【题型】解答题　【知识点】立体几何　【难度】easy
在 \(xOy\) 平面上，将两个半圆弧 \((x-1)^2 + y^2 = 1\ (x \ge 1)\) 和 \((x-3)^2 + y^2 = 1\ (x \ge 3)\)，以及两条直线 \(y=1\) 和 \(y=-1\) 围成的封闭图形记作 \(D\)，如图中阴影部分，将 \(D\) 绕 \(y\) 轴旋转一周而成的几何体记作 \(\Omega\)。

\vspace{1em} % 行间距
\noindent
(1) 请判断 \(\Omega\) 是一个多面体还是旋转体？

\vspace{0.5em}
\noindent
(2) 过点 \((0,y)\) 其中 \(|y| \le 1\)，作 \(\Omega\) 的水平截面，求所得截面的面积；

\vspace{0.5em}
\noindent
(3) 利用祖暅原理、一个平放的圆柱和一个长方体，求出 \(\Omega\) 的体积。
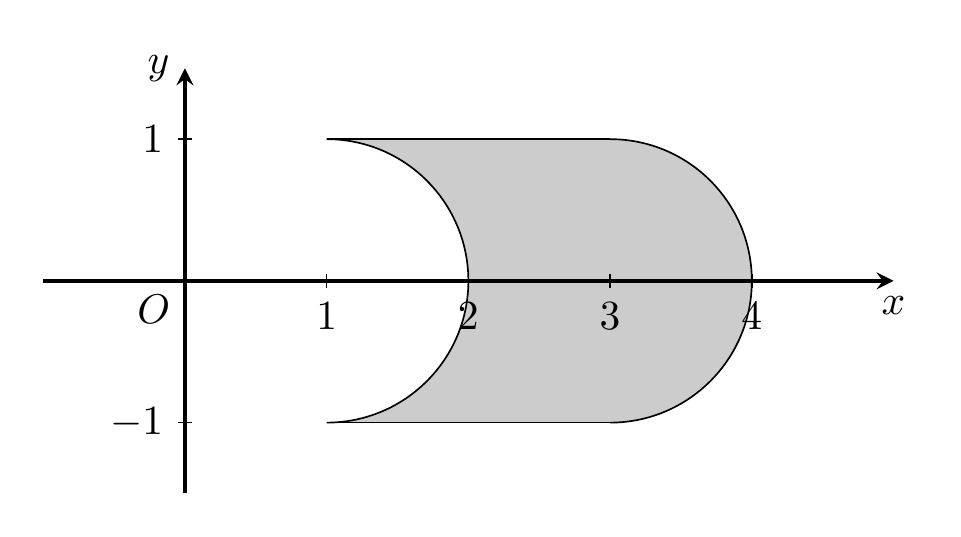
【解答】
【详解】(1) 由题可知，\(\Omega\) 是旋转体。

(2) 如图，设 \(C(0,y)\)，\(|y| \le 1\)，\(G(1,0)\)。
过点 \(C\) 作 \(x\) 轴的平行线分别交两个半圆弧于点 \(F, D\)，作 \(GE \perp CD\)，垂足为 \(E\)，
则 \(|GE| = y\)，\(|GF| = 1\)，\(|FD| = 2\)，故 \(|EF| = \sqrt{1 - y^2}\)，
所以 \(|CF| = 1 + \sqrt{1 - y^2}\)，\(|CD| = 3 + \sqrt{1 - y^2}\)。

由题截面的面积为以点 \(C\) 为圆心，以 \(|CD|\) 为半径的圆的面积减去以点 \(C\) 为圆心，以 \(|CF|\) 为半径的圆的面积，
所以截面的面积为 \(\pi \left(3 + \sqrt{1 - y^2}\right)^2 - \pi \left(1 + \sqrt{1 - y^2}\right)^2 = 4\pi\sqrt{1 - y^2} + 8\pi\)。

(3) 因为几何体 \(\Omega\) 的水平截面的截面积为 \(4\pi\sqrt{1 - y^2} + 8\pi\)，该截面的截面积由两部分组成，
一部分为定值 \(8\pi\)，看作是截一个底面积为 \(8\pi\)，高为 \(2\) 的长方体得到的；

对于 \(4\pi\sqrt{1 - y^2}\)，看作是把一个半径为 \(1\)，高为 \(2\pi\) 的圆柱平放得到的，\(|OB| = |y|\)，\(|OA| = 1\)，\(|AB| = \sqrt{1 - y^2}\)，如图所示。

这两个几何体与 \(\Omega\) 放在一起，根据祖暅原理，每个平行水平面的截面积相等，故它们的体积相等，
所以几何体 \(\Omega\) 的体积为 \(\pi \cdot 1^2 \cdot 2\pi + 8\pi \times 2 = 2\pi^2 + 16\pi\)。

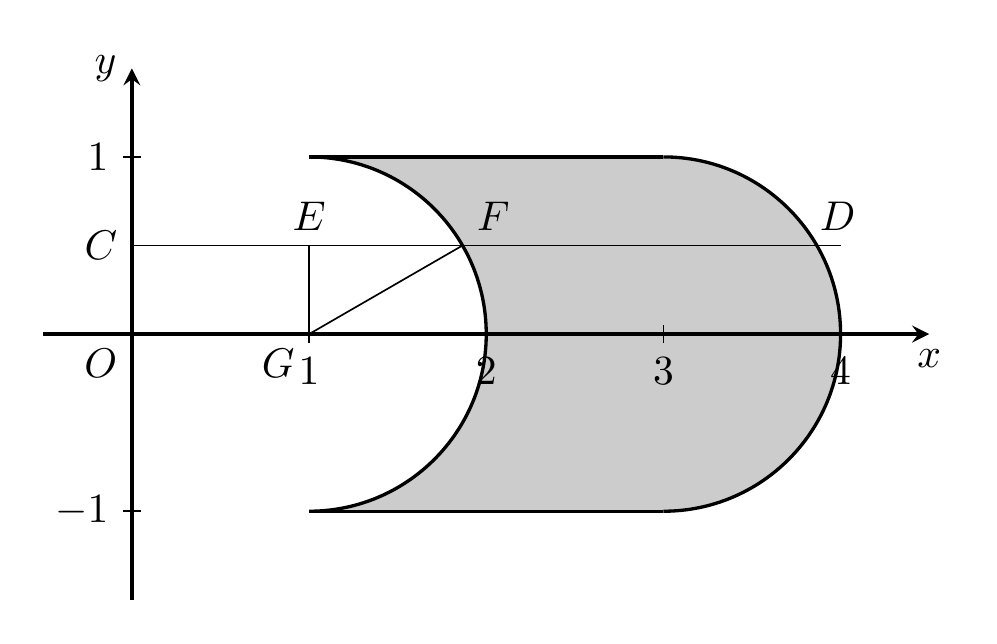
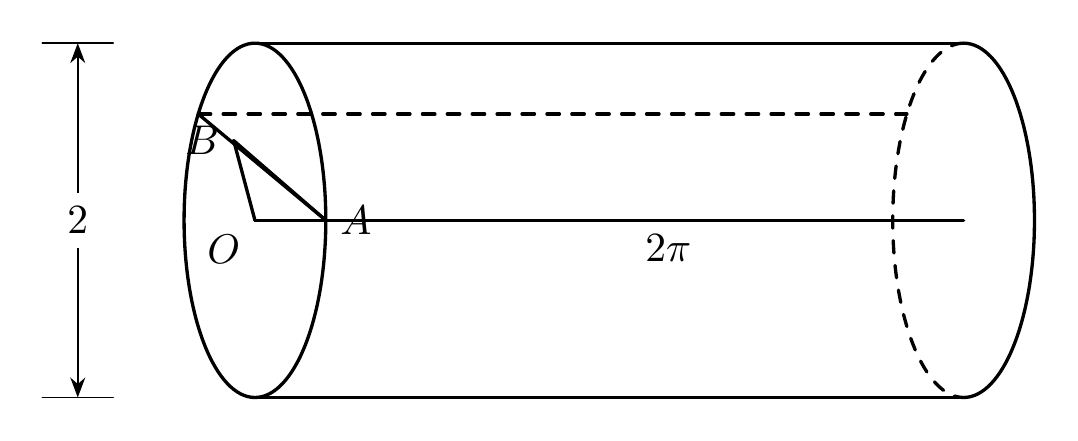
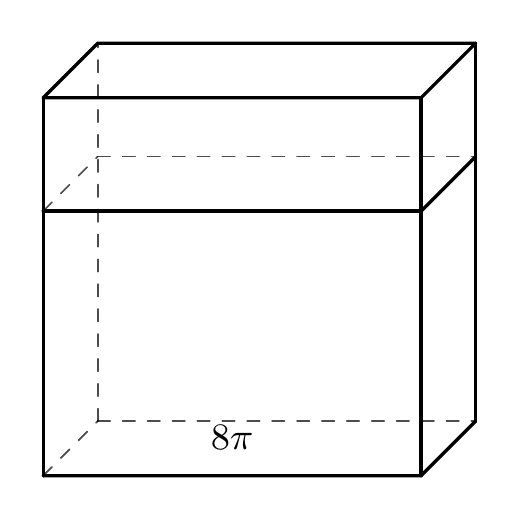